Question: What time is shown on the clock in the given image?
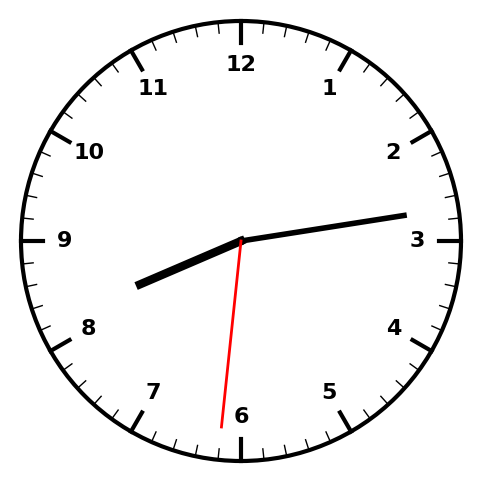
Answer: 08:13:31